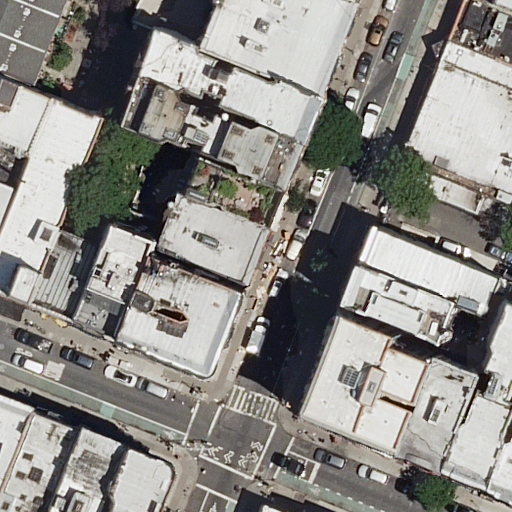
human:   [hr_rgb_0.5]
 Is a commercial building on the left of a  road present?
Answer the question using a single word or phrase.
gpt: no

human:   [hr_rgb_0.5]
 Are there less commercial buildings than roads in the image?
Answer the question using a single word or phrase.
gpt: yes

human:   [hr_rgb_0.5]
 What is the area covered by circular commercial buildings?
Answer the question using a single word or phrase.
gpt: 0m2

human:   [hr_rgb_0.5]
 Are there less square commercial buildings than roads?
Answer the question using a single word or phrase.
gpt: yes

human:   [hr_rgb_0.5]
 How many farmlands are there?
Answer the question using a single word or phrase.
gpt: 0

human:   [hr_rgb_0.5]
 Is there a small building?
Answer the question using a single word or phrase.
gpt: yes

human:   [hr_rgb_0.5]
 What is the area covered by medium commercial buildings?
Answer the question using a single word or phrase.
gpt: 0m2

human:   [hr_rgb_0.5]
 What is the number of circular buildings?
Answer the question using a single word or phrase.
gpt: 0

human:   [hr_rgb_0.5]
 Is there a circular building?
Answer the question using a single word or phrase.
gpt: no

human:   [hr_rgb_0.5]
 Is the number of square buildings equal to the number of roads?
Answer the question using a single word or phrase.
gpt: no

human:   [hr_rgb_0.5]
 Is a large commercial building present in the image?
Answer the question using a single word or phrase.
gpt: no

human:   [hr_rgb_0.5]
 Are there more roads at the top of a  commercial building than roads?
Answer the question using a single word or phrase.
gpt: no

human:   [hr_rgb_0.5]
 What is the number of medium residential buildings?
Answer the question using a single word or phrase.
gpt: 19

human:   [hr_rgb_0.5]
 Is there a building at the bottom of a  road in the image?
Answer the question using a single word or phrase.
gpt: yes

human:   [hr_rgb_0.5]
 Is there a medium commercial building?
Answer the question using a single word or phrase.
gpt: no

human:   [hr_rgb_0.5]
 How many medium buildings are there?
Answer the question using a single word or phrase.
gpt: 19

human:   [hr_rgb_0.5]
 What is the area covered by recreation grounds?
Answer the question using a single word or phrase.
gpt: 0m2

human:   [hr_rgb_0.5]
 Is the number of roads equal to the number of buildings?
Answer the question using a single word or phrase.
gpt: no

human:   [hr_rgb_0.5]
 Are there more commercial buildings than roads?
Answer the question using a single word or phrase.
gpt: no

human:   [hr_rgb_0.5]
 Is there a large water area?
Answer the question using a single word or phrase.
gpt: no

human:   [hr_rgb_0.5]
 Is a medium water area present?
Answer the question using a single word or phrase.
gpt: no

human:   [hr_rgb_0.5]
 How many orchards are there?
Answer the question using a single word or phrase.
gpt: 0

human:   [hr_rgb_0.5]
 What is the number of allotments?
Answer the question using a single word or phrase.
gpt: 0

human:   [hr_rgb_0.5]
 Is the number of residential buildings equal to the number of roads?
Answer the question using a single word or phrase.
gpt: no

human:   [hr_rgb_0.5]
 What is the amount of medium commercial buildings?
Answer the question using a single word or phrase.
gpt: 0

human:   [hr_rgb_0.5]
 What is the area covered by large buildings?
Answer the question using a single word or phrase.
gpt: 1758m2

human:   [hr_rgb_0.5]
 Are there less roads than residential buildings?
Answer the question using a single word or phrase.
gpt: yes

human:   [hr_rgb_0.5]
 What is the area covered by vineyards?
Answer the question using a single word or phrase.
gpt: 0m2

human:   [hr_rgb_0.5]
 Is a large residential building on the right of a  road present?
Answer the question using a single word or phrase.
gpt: yes

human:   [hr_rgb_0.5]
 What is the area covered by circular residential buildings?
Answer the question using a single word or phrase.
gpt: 0m2

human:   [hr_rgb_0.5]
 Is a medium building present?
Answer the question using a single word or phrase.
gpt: yes

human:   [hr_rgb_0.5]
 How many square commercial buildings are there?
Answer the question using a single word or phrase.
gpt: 0

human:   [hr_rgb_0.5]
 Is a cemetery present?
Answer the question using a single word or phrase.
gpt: no

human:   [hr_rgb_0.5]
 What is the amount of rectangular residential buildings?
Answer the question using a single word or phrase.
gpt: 20

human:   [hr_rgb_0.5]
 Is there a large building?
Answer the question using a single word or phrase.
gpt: yes

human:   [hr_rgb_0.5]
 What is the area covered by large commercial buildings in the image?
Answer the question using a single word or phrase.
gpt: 0m2